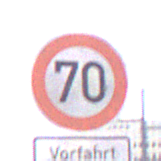
Verkehrszeichen: Geschwindigkeit70
Zusatzzeichen unten: HinweisGeaenderteVorfahrtVerkehrsfuehrungVerkehrsregelung1
Umgebung: Outdoor, Urban
Tageszeit: MorningAfternoon
Wetter: Overcast
Licht: Natural
Jahreszeit: NotSpecified
Kontrast: LowContrast